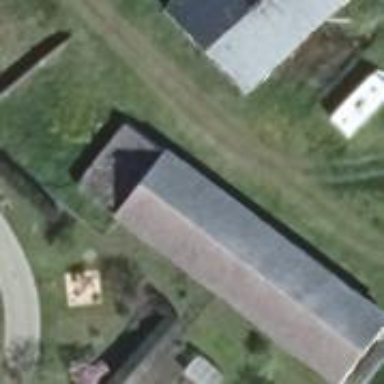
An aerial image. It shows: Flat roof building with grey roof.